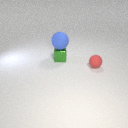
small green metal cube below large blue rubber sphere